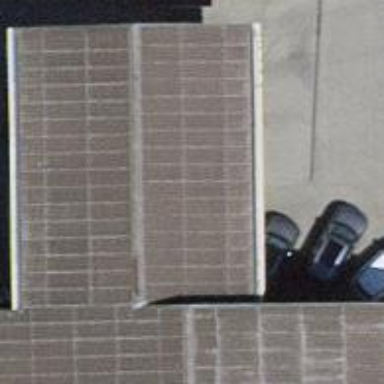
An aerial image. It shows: Fuel station.